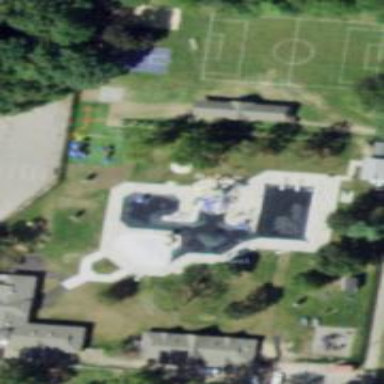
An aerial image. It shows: Water slide attraction.